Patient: sex M, age 57
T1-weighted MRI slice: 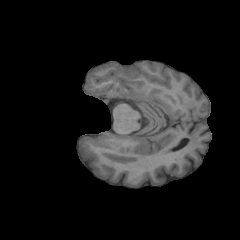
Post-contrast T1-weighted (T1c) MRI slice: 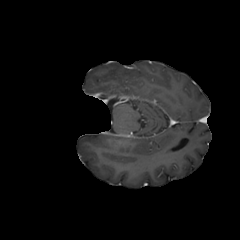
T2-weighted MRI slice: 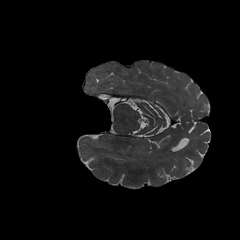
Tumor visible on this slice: no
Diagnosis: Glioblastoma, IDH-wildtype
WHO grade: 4